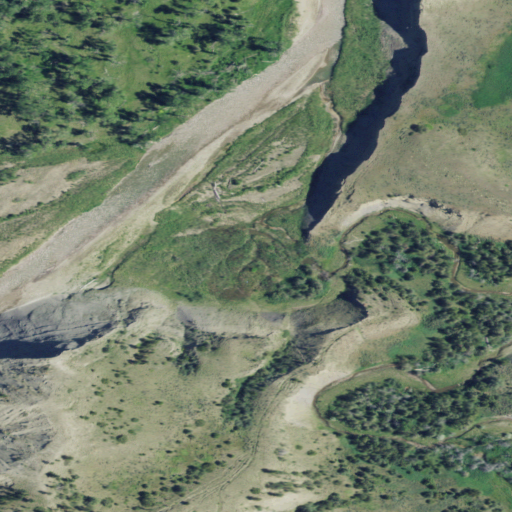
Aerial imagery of valley in Montana named Ming Coulee containing shrub, woody wetlands, evergreen forest, grassland, open water, and herbaceous wetlands